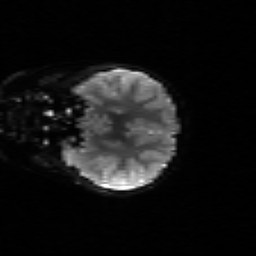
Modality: sbref
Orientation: coronal
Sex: male
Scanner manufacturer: siemens
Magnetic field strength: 3 T
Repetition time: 5 s
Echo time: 0.071 s